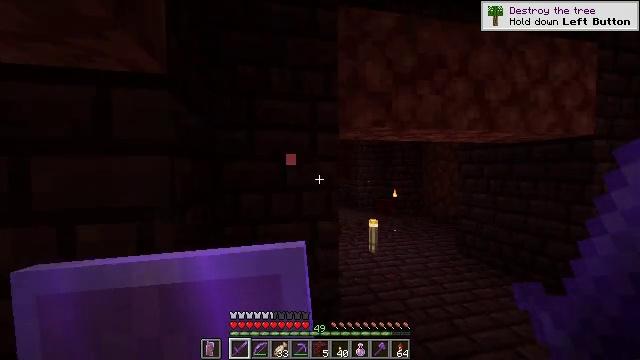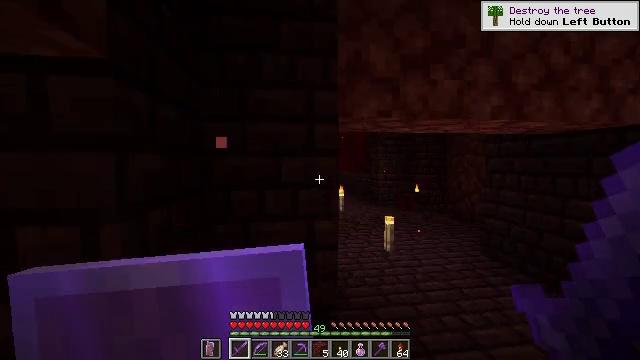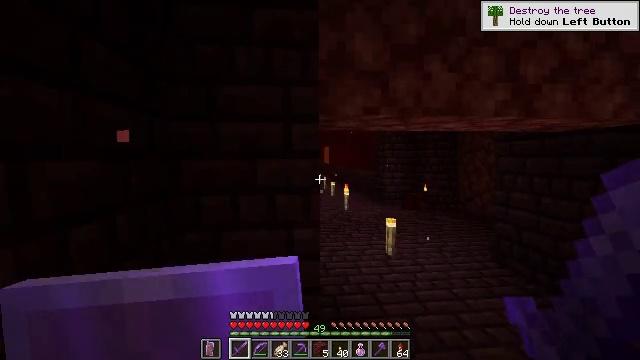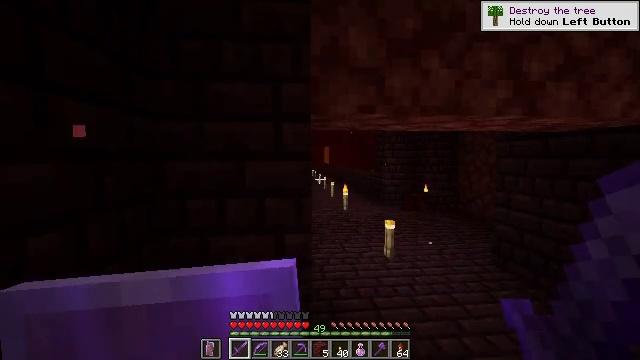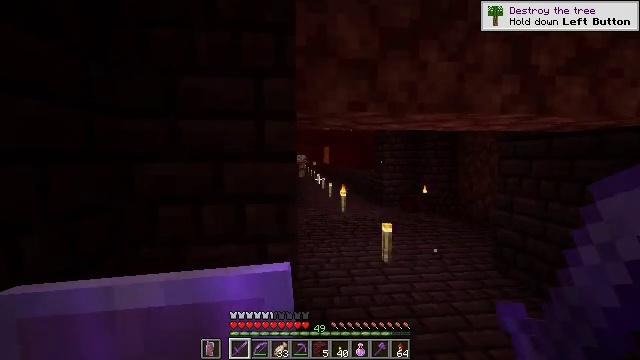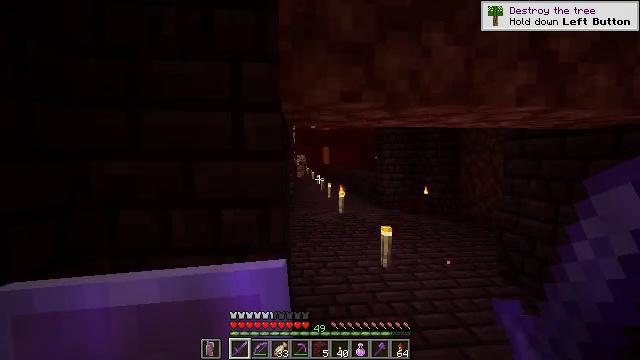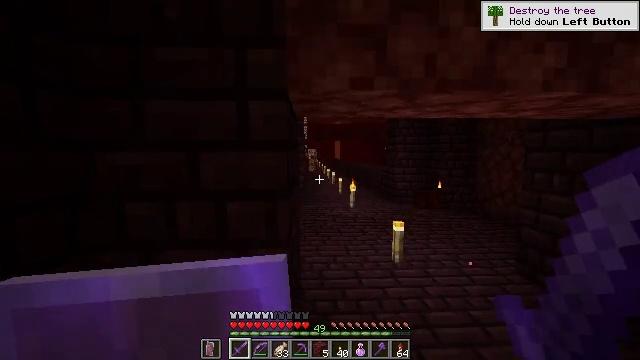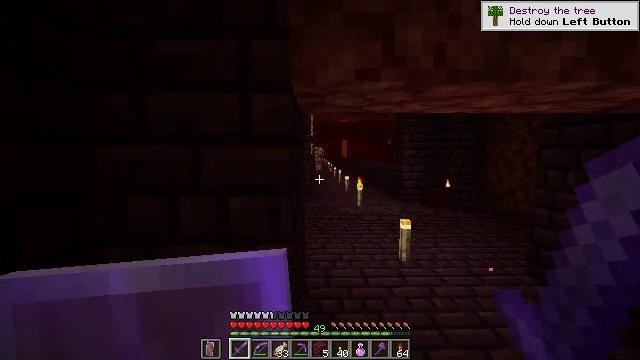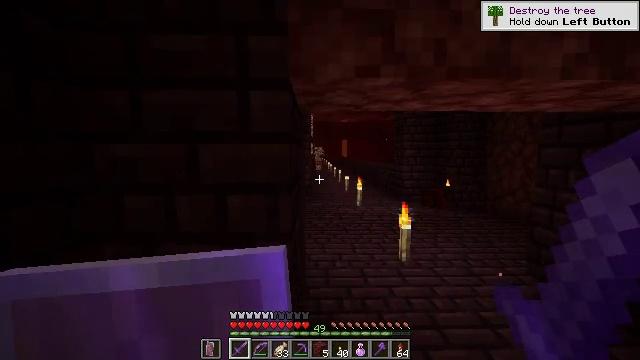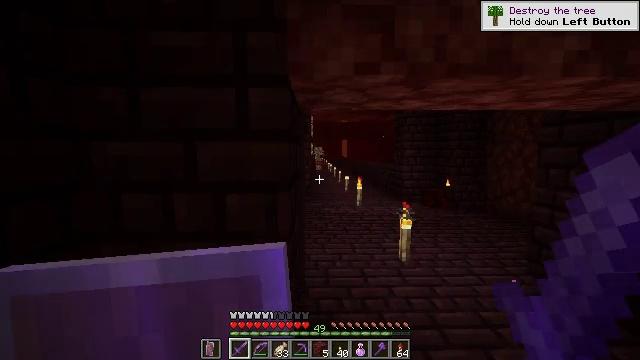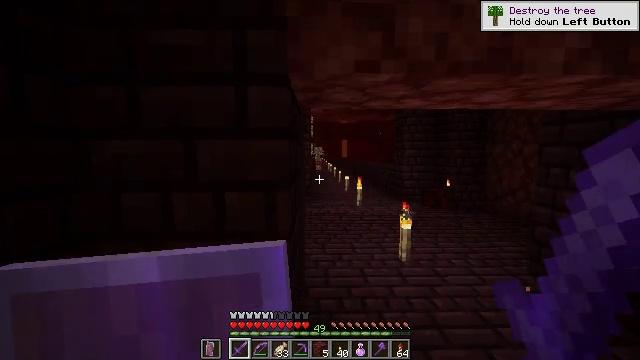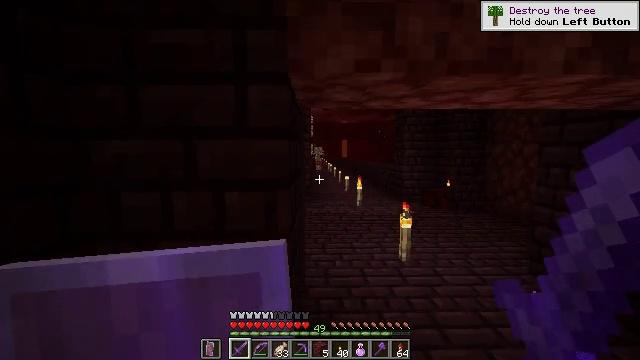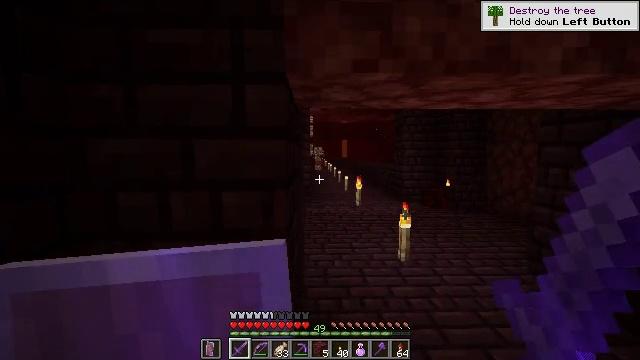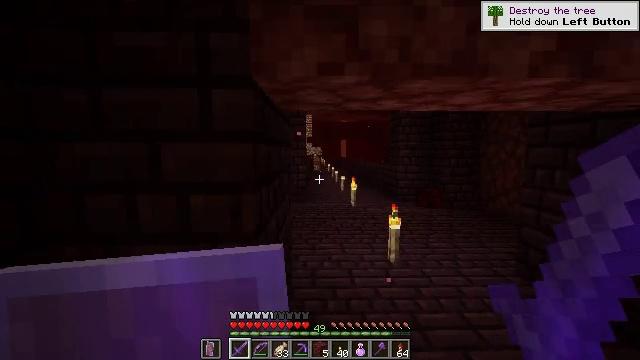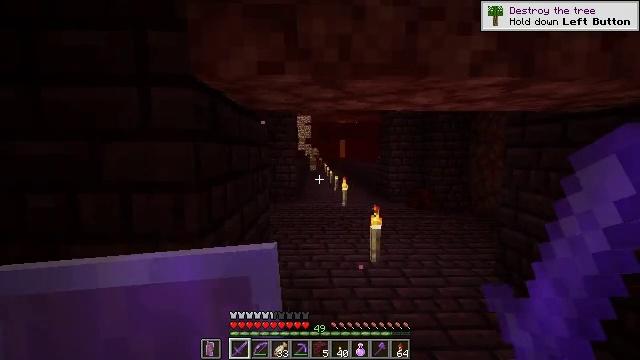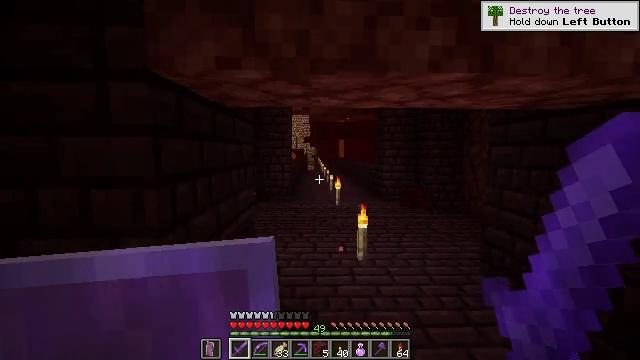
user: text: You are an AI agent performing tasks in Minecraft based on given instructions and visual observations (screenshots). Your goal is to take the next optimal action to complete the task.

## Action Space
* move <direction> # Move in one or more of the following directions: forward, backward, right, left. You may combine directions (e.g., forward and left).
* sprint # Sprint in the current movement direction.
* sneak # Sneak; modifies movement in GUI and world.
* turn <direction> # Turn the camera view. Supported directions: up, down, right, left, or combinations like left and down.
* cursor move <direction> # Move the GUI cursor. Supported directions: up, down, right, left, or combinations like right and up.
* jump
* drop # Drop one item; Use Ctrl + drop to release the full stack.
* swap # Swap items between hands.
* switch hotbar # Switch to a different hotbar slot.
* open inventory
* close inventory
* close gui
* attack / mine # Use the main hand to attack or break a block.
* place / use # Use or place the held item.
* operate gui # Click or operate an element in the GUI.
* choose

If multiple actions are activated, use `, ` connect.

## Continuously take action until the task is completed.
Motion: motion action
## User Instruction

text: Combat the magma cube.
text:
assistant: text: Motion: move forward and move right, turn left and down
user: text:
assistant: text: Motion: move forward and move right, turn left
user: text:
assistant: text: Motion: move forward
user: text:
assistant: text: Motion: move forward
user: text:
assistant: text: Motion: no_op
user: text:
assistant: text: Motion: turn left and down
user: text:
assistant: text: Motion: turn left
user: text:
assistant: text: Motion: no_op
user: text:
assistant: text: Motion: no_op
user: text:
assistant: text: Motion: no_op
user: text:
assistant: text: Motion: no_op
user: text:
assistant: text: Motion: move right
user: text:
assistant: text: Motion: move right
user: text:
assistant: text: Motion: move right
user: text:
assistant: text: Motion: move right
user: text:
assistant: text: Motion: move right, turn left and down
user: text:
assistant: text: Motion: move right, turn left and down
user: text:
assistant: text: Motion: turn left
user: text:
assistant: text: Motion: no_op
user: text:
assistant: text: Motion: no_op
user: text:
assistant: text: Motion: turn left
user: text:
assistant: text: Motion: no_op
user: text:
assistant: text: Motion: no_op
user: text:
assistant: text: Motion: no_op
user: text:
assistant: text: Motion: move forward
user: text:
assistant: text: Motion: move forward
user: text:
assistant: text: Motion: move forward
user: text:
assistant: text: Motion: move forward
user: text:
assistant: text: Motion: move forward and move right
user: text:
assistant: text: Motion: move forward and move right